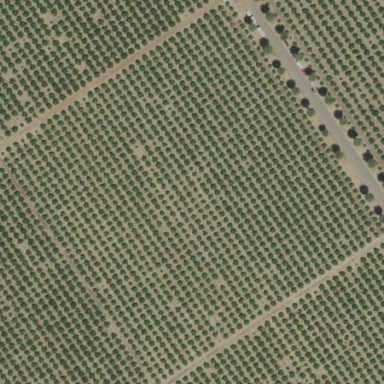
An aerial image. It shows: Orange orchard with rows of vibrant orange trees.